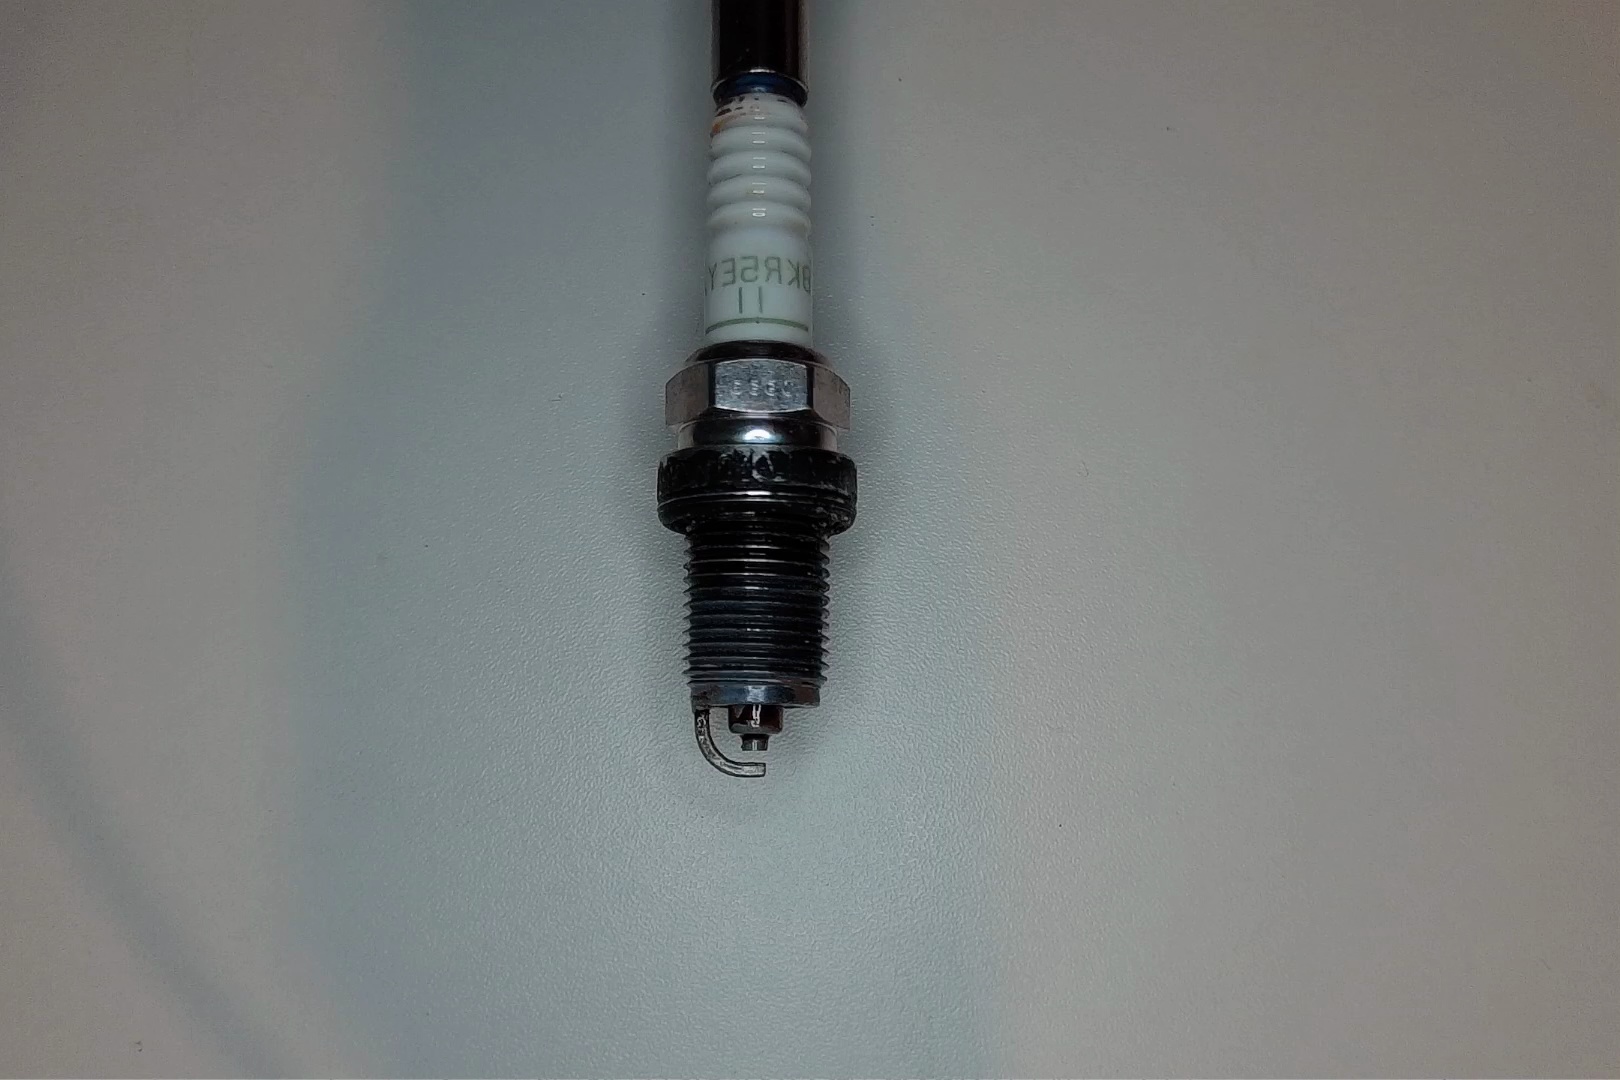
Label: anomaly